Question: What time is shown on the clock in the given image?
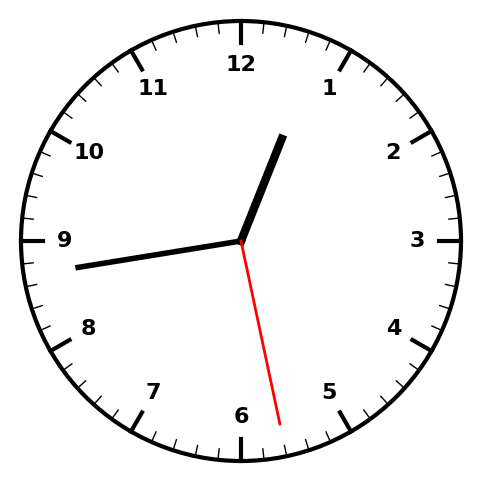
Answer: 12:43:28